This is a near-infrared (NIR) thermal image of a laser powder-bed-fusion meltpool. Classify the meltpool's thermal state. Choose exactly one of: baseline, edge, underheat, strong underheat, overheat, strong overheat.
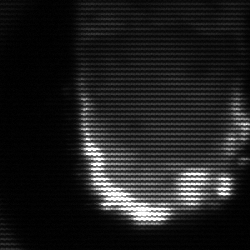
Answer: baseline